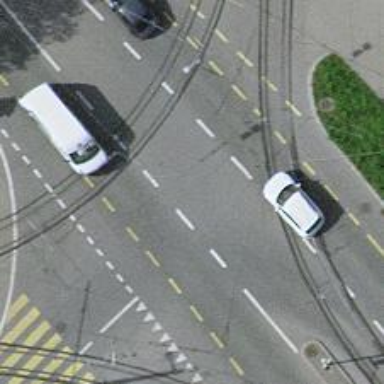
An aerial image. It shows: Road with traffic signals.